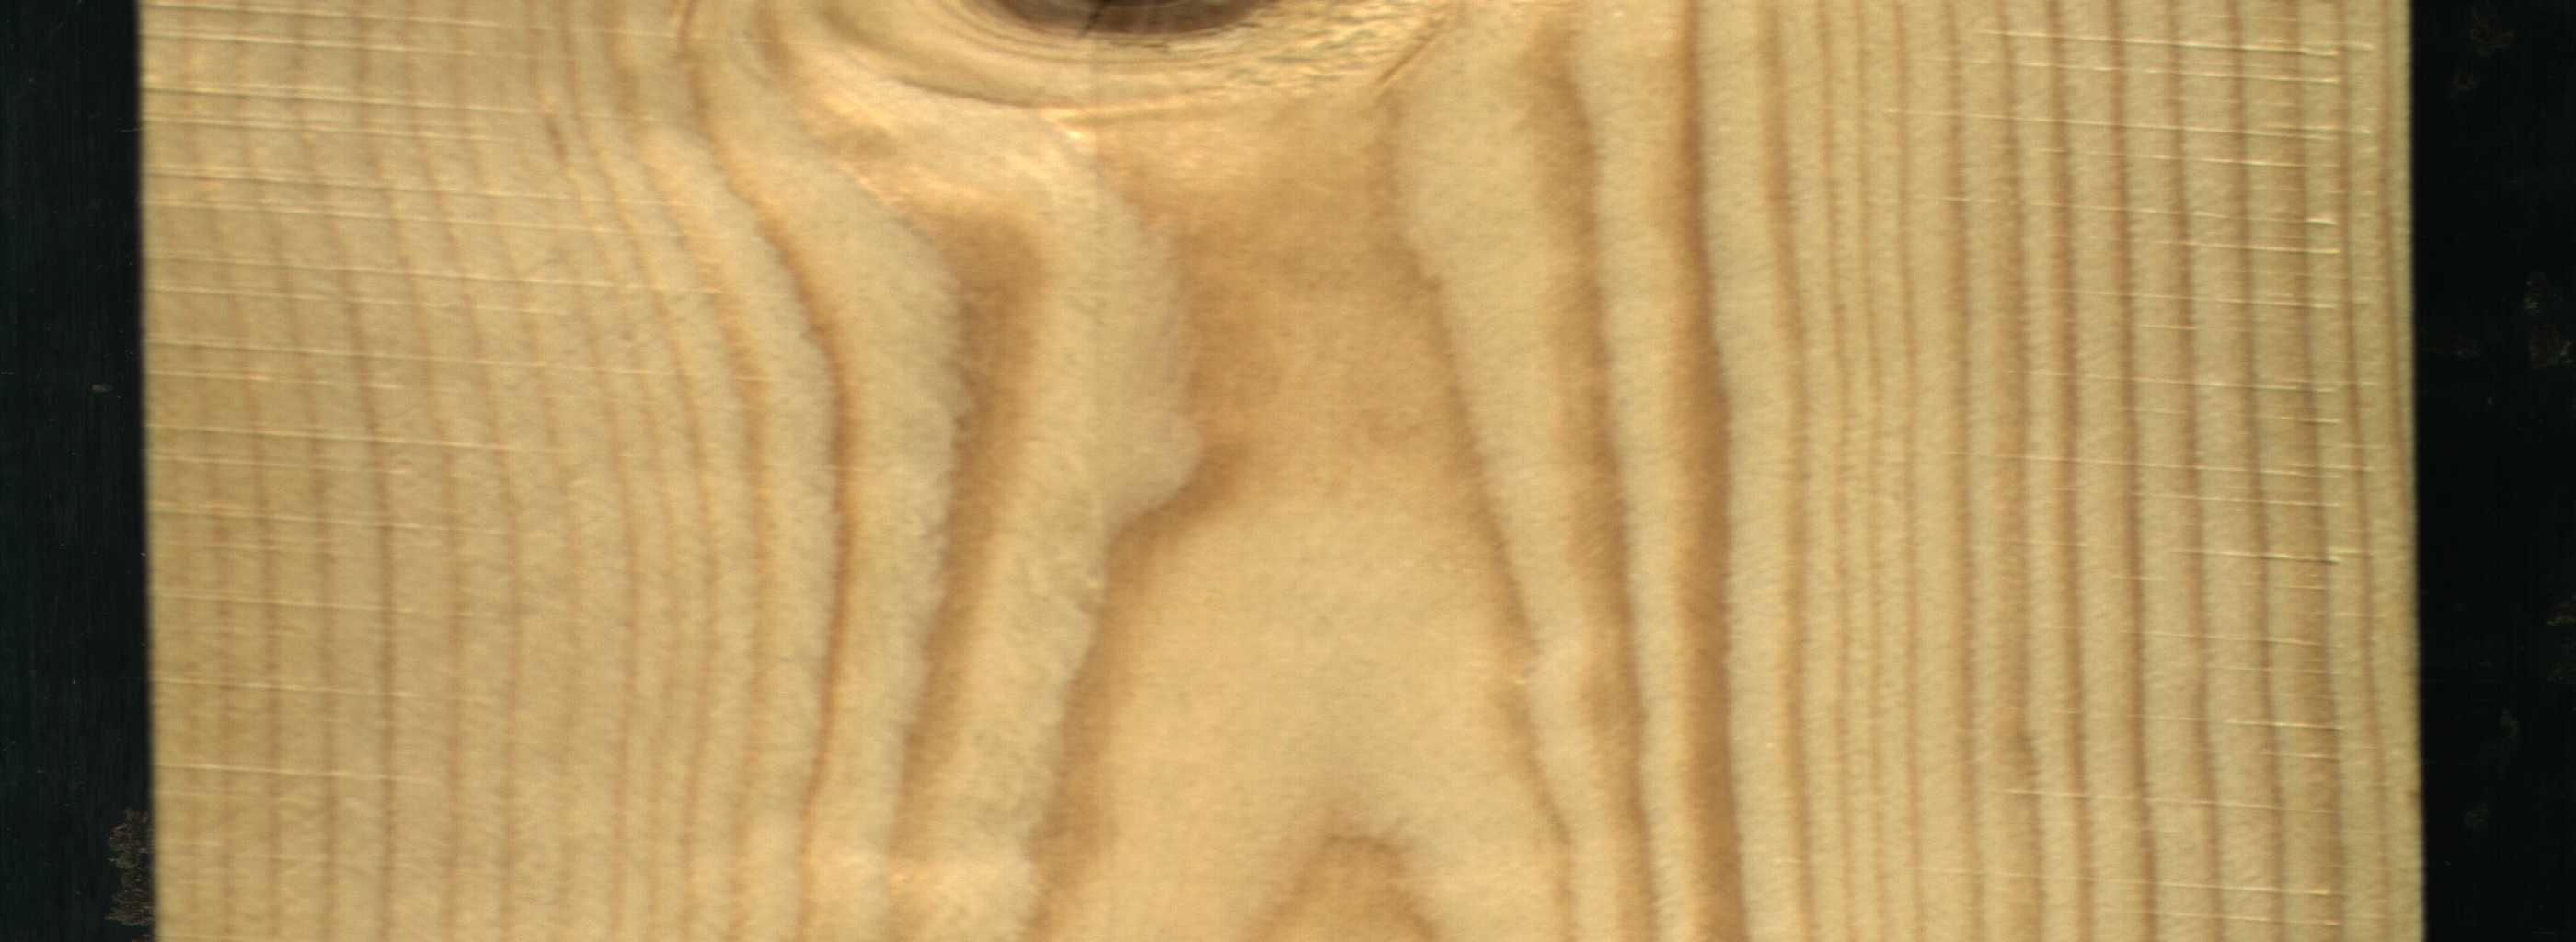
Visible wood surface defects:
Live_Knot